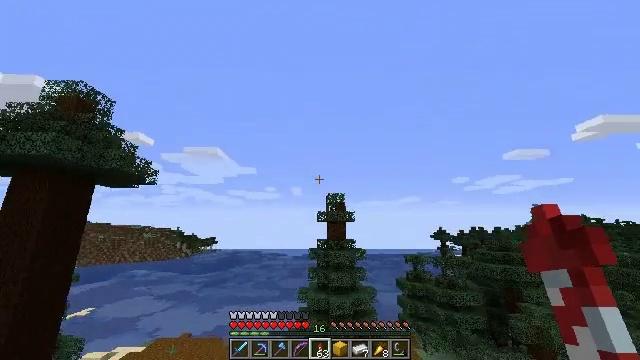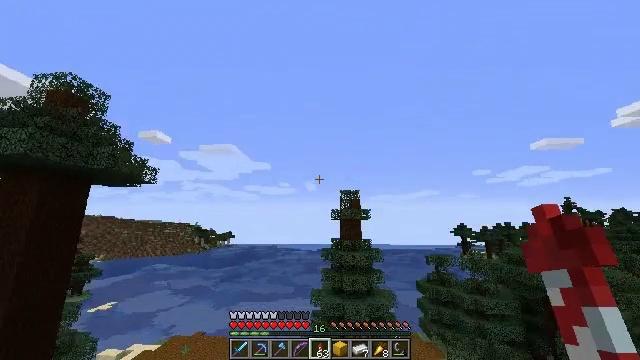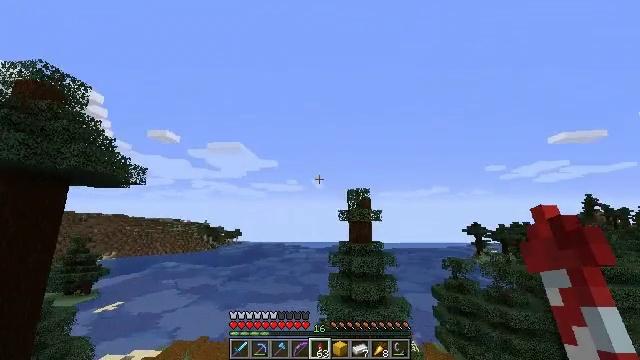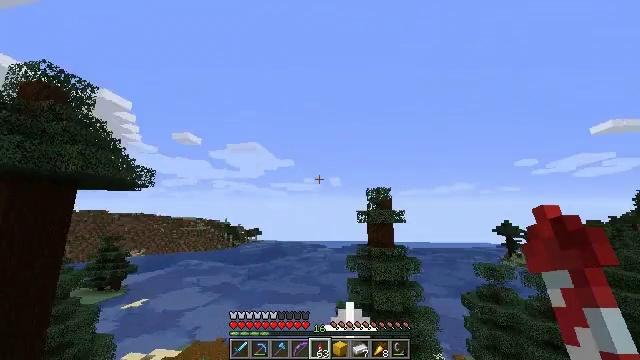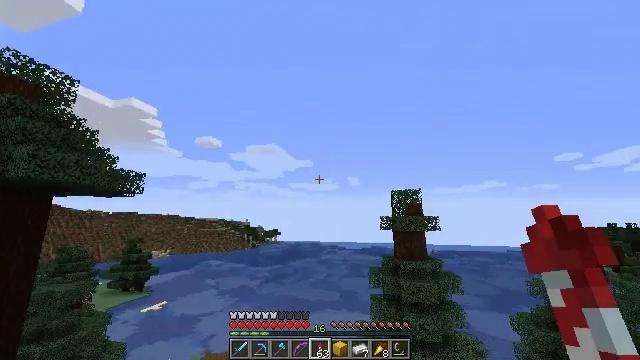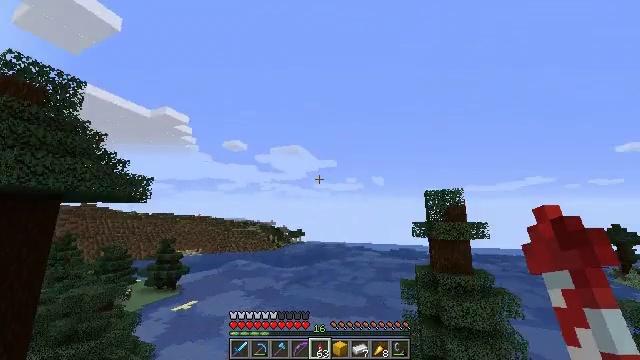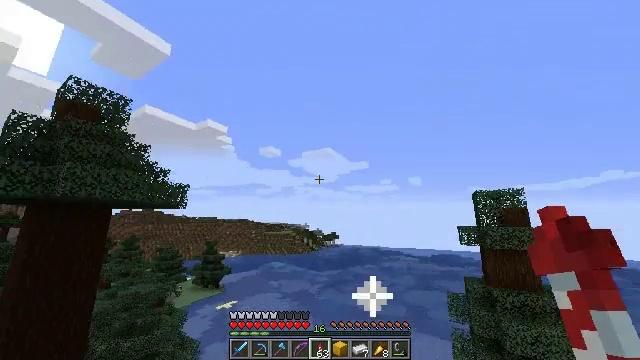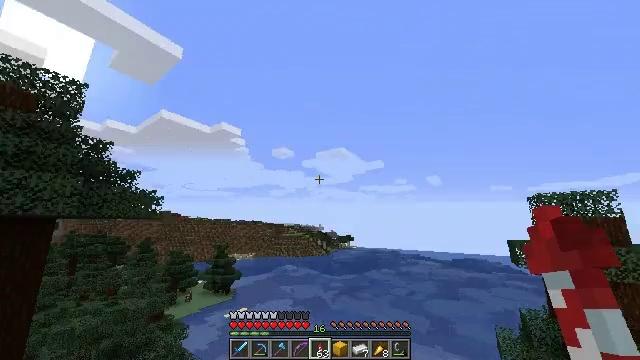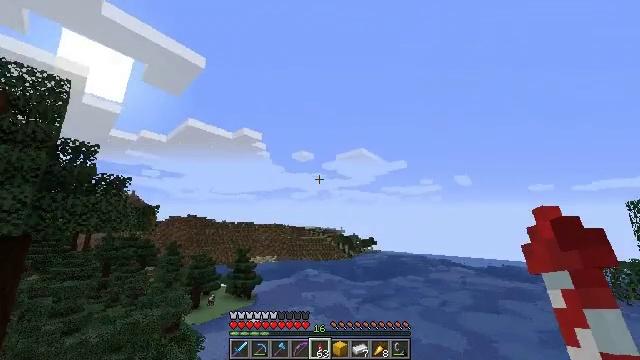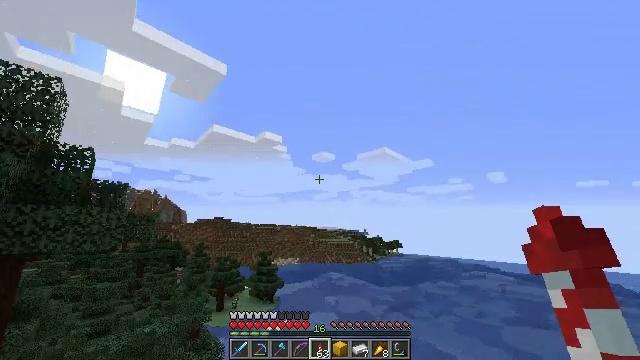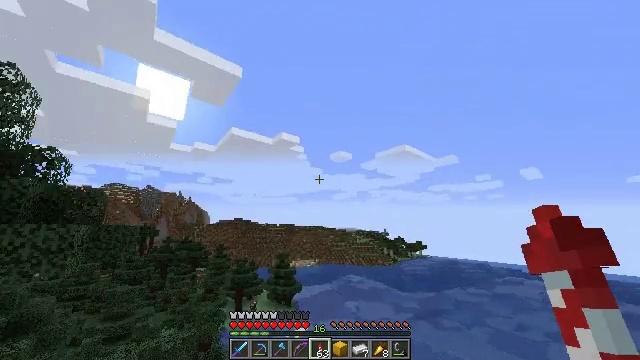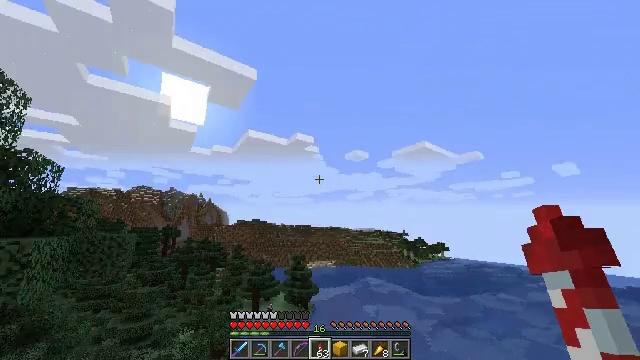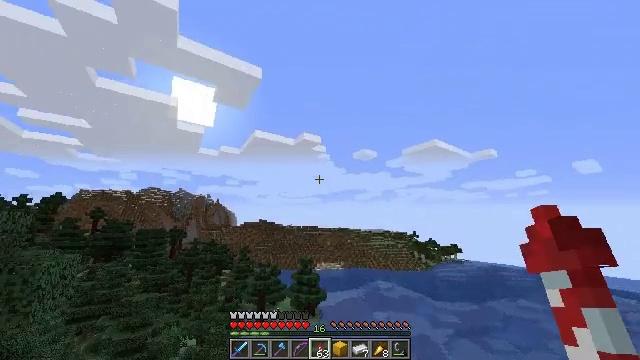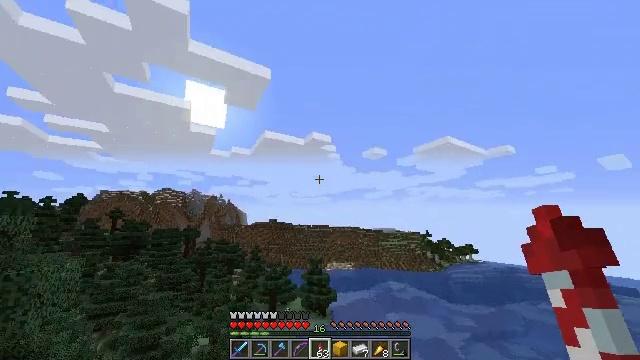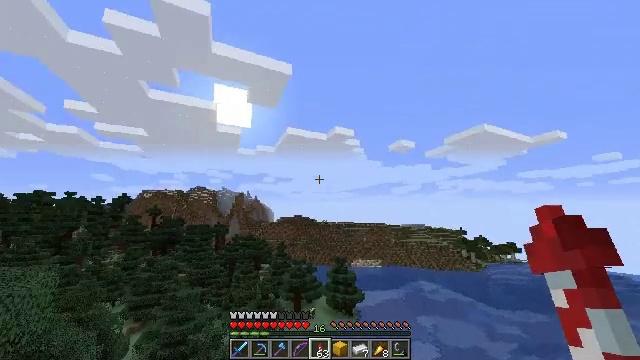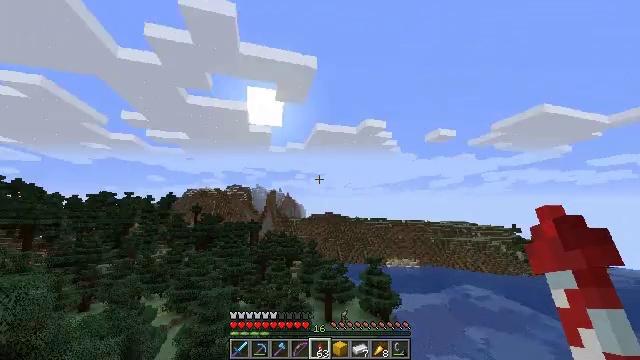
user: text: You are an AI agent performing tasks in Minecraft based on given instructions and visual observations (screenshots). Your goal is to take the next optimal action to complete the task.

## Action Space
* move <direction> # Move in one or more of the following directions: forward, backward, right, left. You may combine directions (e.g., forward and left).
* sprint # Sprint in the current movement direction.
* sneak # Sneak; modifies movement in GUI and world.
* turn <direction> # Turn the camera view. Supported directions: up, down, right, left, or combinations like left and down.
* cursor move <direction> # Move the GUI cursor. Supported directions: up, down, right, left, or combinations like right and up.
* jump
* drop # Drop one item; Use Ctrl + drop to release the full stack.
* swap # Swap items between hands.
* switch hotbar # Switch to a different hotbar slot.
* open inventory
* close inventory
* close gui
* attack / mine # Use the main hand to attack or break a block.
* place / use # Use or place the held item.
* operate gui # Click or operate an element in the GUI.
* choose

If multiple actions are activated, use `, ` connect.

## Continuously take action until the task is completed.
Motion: motion action
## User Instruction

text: Destroy the spruce leaves to get sticks and saplings.
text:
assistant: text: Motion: move forward, sprint, turn left and down, jump
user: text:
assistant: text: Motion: move forward, sprint, turn left, jump
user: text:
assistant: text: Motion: move forward, sprint, turn left, jump
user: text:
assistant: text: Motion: move forward, sprint, turn left, jump
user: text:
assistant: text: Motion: move forward, sprint, turn left, jump
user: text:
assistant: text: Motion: move forward, sprint, turn left, jump
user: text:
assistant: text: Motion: move forward, sprint, turn left, jump
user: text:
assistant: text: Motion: move forward, sprint, turn left, jump
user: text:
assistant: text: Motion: move forward, sprint, turn left, jump
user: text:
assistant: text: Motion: move forward, sprint, turn left, jump
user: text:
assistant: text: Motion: move forward, sprint, turn left, jump
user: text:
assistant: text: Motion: move forward, sprint, turn left, jump
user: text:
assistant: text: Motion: move forward, sprint, turn left, jump
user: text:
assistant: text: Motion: move forward, sprint, turn left and down, jump
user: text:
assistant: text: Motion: move forward, sprint, turn left and down, jump
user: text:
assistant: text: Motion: move forward, sprint, turn left, jump
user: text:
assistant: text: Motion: move forward, sprint, turn left and down, jump
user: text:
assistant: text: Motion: move forward, sprint, turn left and down, jump
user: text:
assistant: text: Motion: move forward, sprint, turn left and down, jump
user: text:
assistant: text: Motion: move forward, sprint, turn left and down, jump
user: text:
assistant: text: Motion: move forward, sprint, turn left and down, jump
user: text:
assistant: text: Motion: move forward, sprint, turn left and down, jump
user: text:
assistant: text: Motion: move forward, sprint, turn left and down, jump
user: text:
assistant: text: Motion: move forward, sprint, turn left and down, jump
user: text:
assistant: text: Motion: move forward, sprint, turn left and down, jump
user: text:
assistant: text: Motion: move forward, sprint, turn left and down, jump
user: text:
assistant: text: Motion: move forward, sprint, turn left and down, jump
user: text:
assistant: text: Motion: move forward, sprint, turn left and down, jump
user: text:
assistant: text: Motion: move forward, sprint, turn left, jump
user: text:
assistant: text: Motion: move forward, sprint, turn left, jump